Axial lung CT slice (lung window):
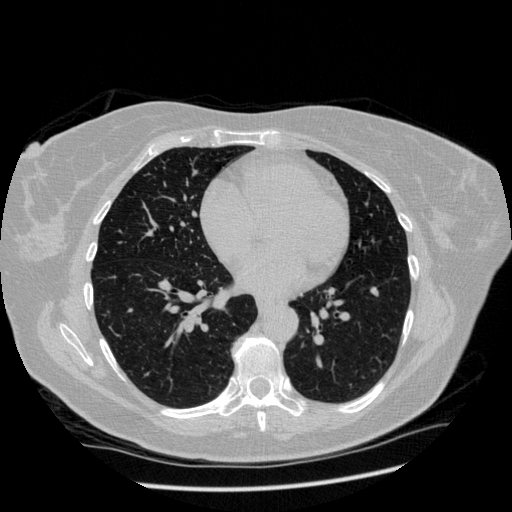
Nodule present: no